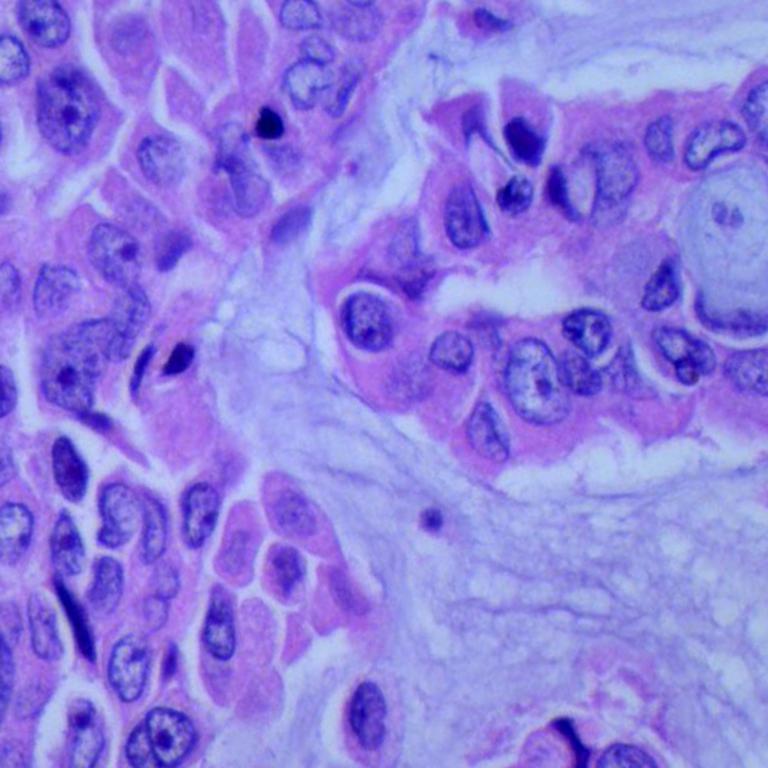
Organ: lung
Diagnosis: adenocarcinomas